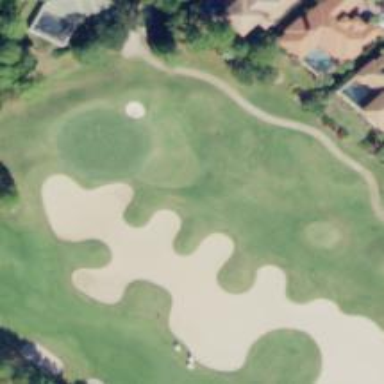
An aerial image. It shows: View of golf hole.